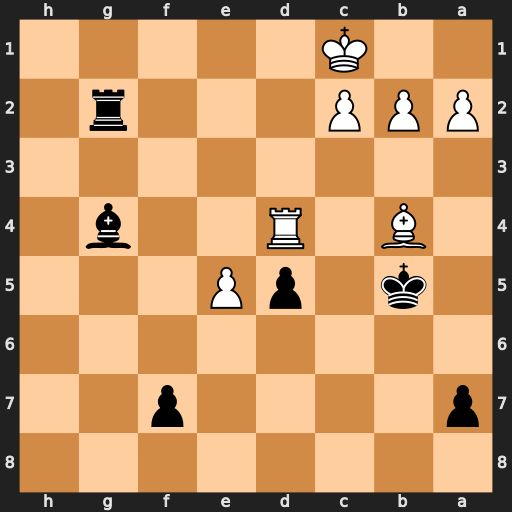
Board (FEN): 8/p4p2/8/1k1pP3/1B1R2b1/8/PPP3r1/2K5
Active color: b
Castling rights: -
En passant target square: -
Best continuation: Rg1+ Kd2 Rd1+ Kc3 Rxd4